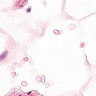
Metastatic tissue present: no